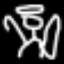
Label: angel